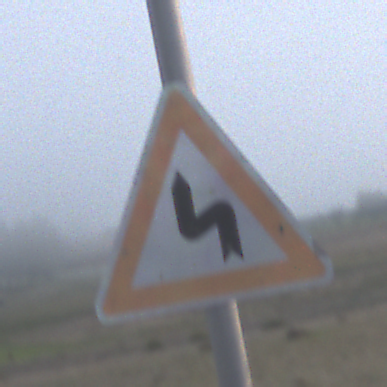
Verkehrszeichen: DoppelkurveZunaechstLinks
Umgebung: Outdoor, Nature
Tageszeit: SunriseSunset
Wetter: Overcast
Licht: Natural
Jahreszeit: NotSpecified
Kontrast: LowContrast